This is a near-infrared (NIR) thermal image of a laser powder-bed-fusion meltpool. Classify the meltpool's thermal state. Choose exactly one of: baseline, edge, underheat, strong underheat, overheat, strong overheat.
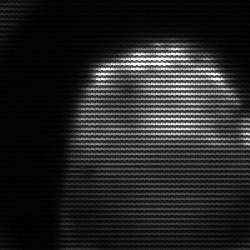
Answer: edge